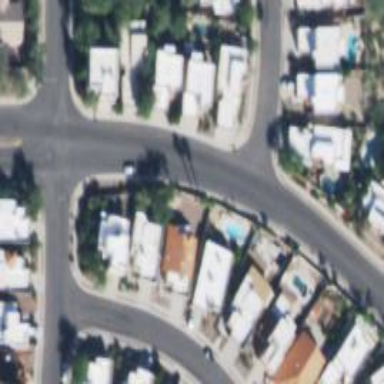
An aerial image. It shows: Residential road.